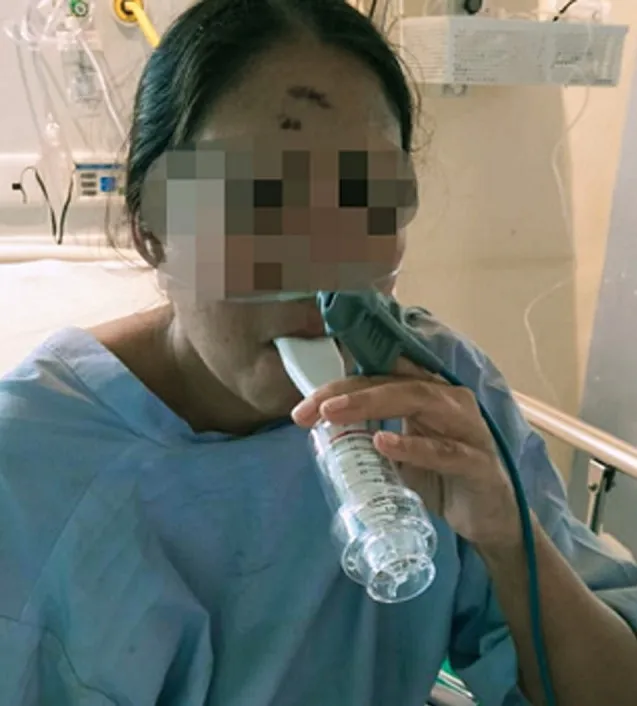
inspiratory muscle training to the patient given in week 2.
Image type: medical_photograph (other_medical_photograph)